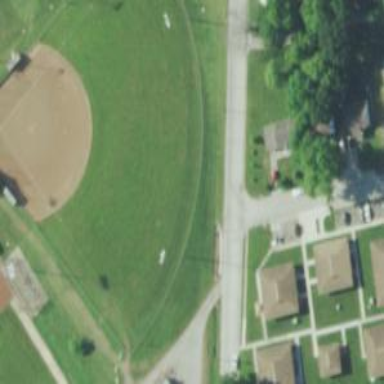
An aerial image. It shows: Baseball pitch for leisure and sports activities.